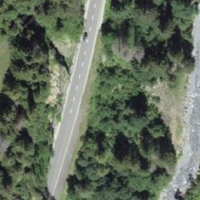
EUNIS habitat code: 43
Species observed at this site:
Ptyonoprogne rupestris